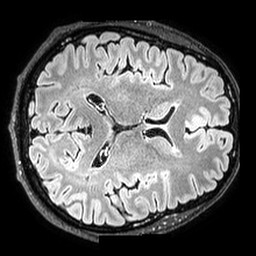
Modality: T2w
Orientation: axial
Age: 42
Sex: male
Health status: healthy
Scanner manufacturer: philips
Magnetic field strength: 3 T
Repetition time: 5 s
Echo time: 0.2907 s